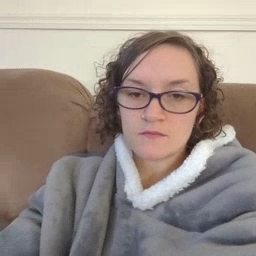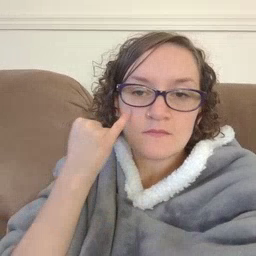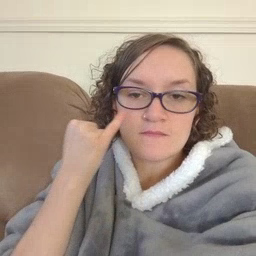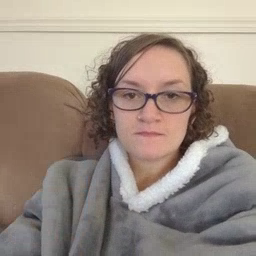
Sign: if